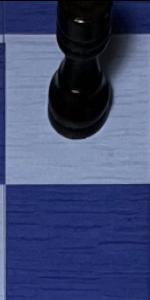
Label: Empty